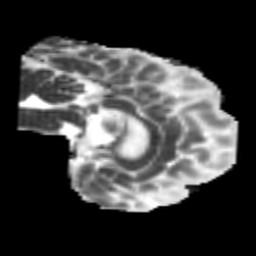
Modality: MD
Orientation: sagittal
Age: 24
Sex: male
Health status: healthy
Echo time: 0.074 s